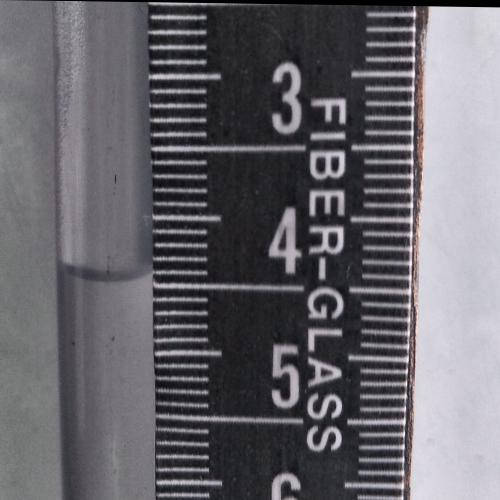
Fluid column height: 4.4 cm